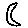
Label: moon